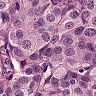
Metastatic tissue present: yes